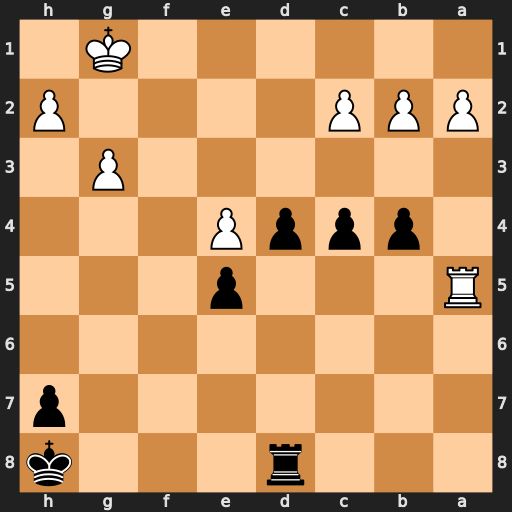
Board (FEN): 3r3k/7p/8/R3p3/1pppP3/6P1/PPP4P/6K1
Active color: b
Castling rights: -
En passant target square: -
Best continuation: d3 cxd3 cxd3 Kf2 d2